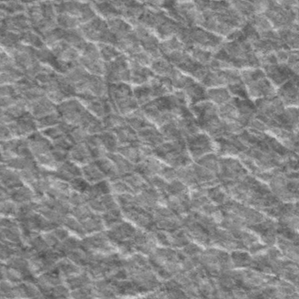
Label: frost